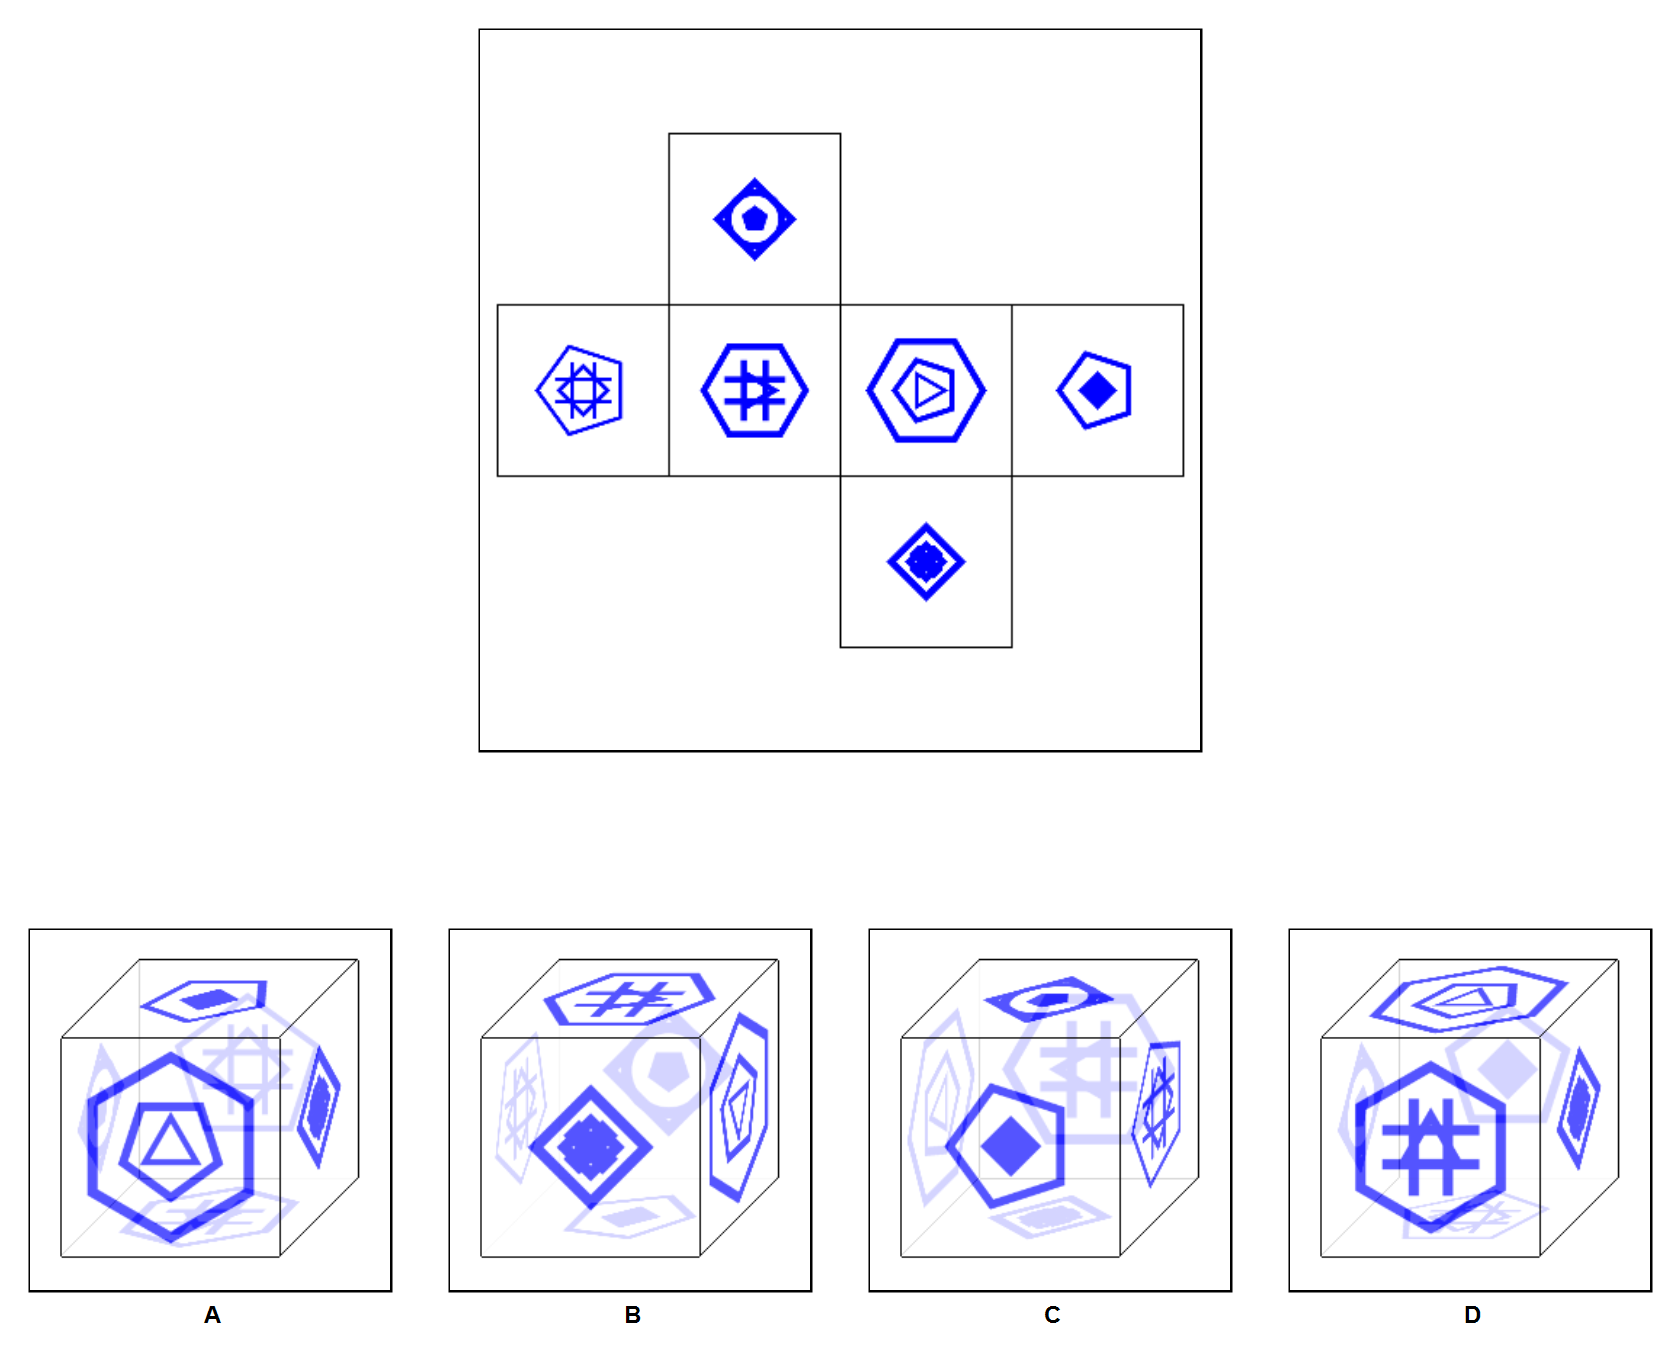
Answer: A